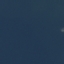
Label: SeaLake